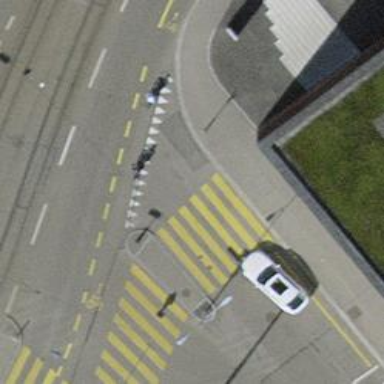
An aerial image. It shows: Footway crossing with marked asphalt surface.